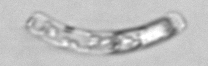
Label: Guinardia_striata